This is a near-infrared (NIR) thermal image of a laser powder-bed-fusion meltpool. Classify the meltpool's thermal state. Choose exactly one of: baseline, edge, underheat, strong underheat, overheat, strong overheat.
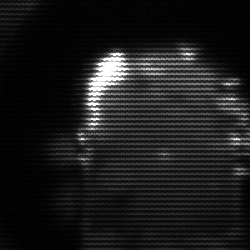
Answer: baseline